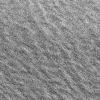
Atmospheric dust classification: not_dusty